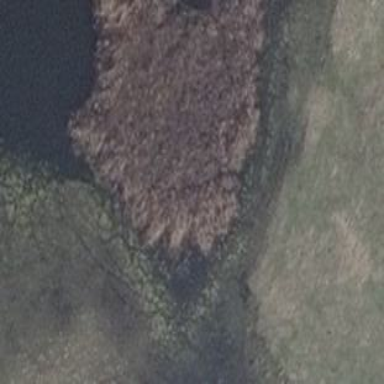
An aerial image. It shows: Reedbed in wetland area.